Field crop: maize
Growth stage: 2
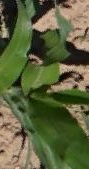
Species: maize